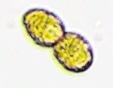
Label: Margalefidinium